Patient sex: M
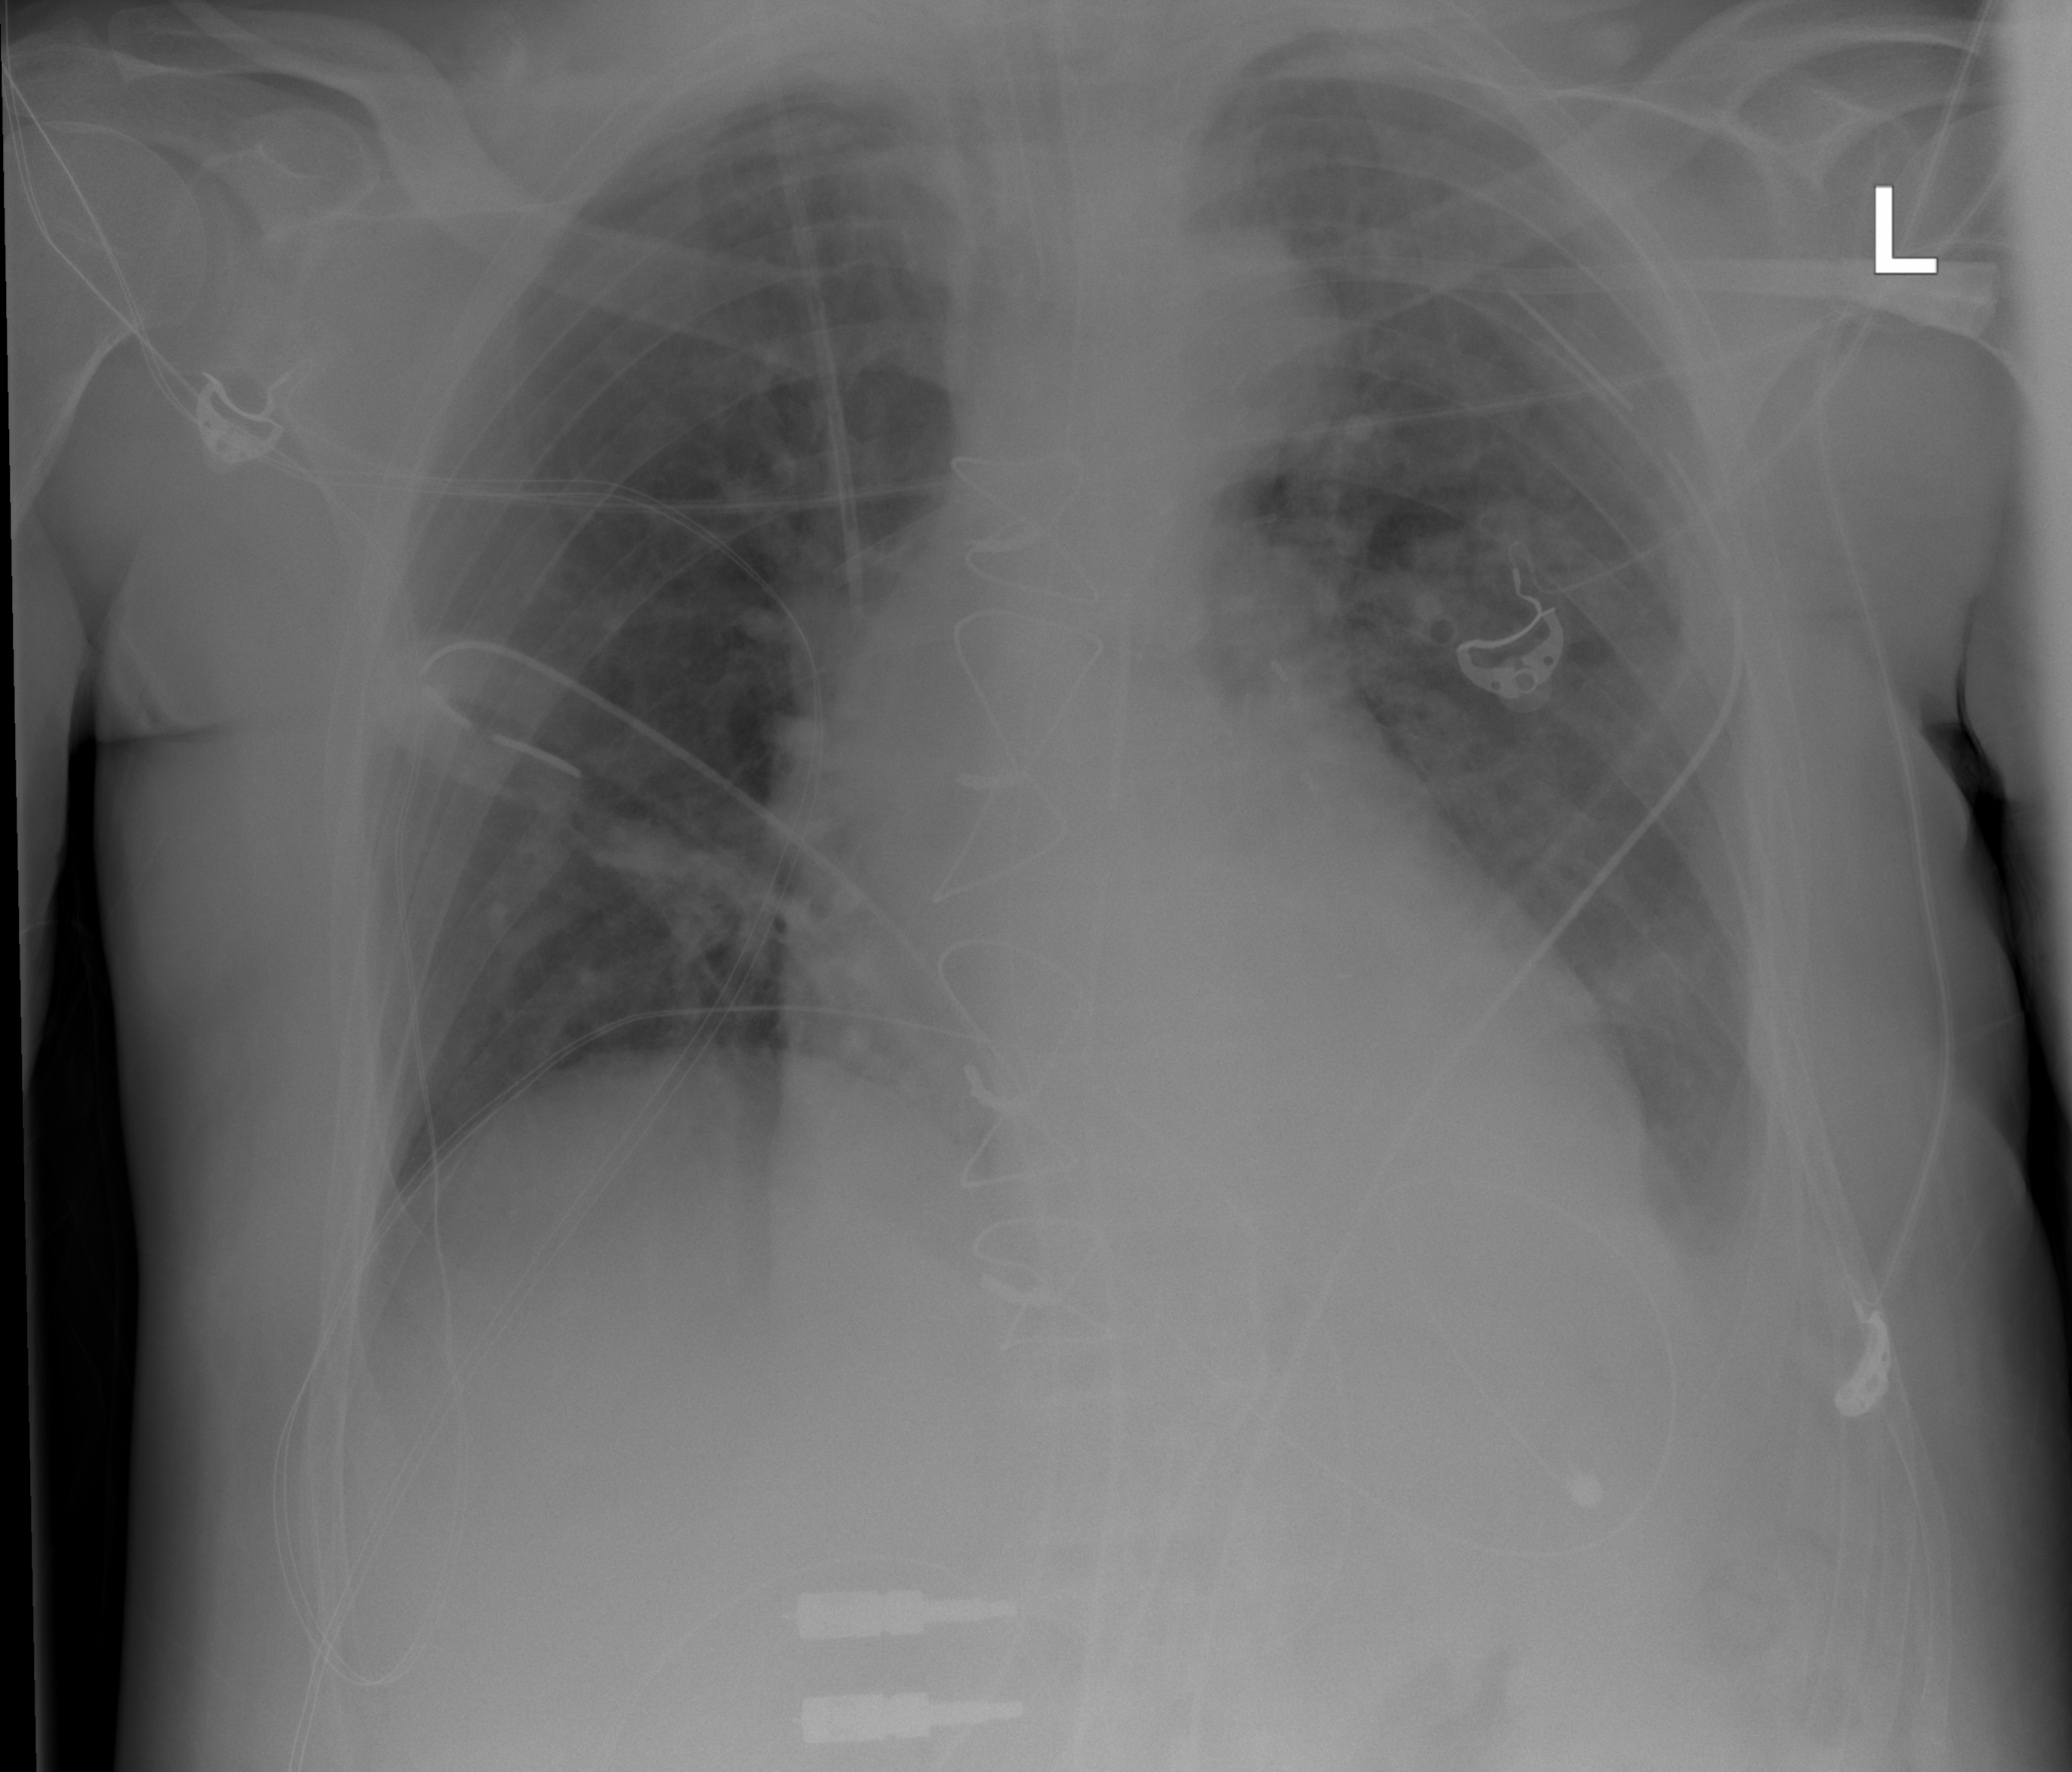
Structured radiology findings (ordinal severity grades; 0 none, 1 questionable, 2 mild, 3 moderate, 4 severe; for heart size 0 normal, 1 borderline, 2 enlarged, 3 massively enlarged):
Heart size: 1
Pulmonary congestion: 2
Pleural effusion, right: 1
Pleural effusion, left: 1
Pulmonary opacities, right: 1
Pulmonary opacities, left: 0
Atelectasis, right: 2
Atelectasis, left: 2